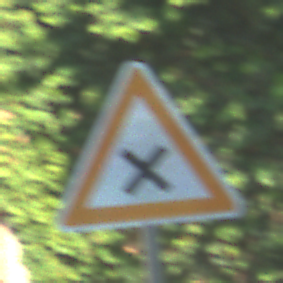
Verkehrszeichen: KreuzungOderEinmuendung
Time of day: MorningAfternoon
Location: Outdoor (Urban)
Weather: PartlyCloudy
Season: NotSpecified
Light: Natural